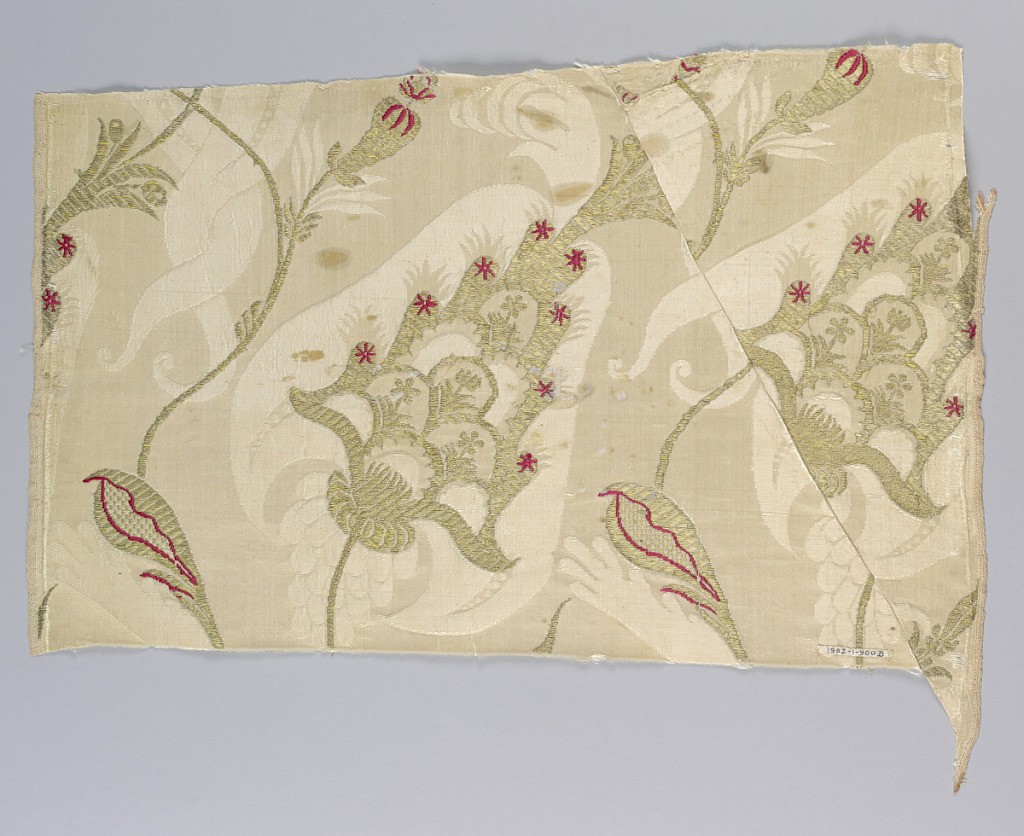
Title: Textile
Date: ca. 1700
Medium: silk, metallic Technique: 4\1 satin damask with discontinuous supplementary weft patterning (brocaded) Label: Silk damask brocaded with silk and metallic yarns
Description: Length of woven silk in a 'Bizarre' style, with fantastic vegetal forms on sinuous branches in gold brocade with touches of red, on a cream-colored satin damask ground.